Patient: sex M, age 70
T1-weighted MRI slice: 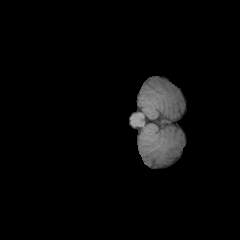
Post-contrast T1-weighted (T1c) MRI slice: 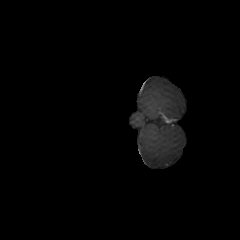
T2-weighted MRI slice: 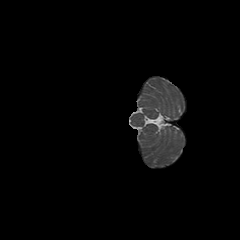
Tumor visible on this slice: no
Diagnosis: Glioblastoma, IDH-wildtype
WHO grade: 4